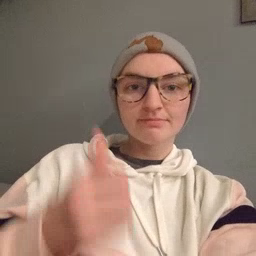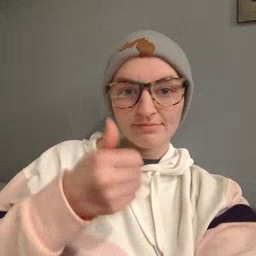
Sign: every